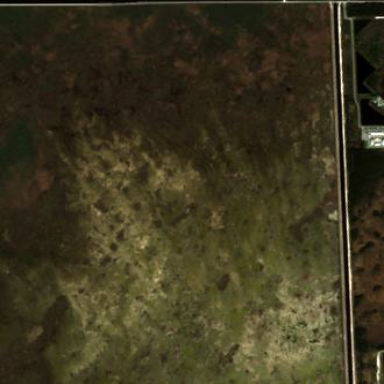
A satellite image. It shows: Swamp in wetland area.